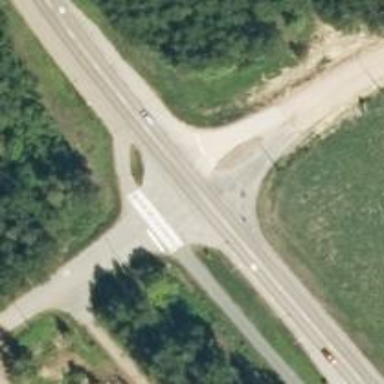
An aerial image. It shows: Road with stop sign.